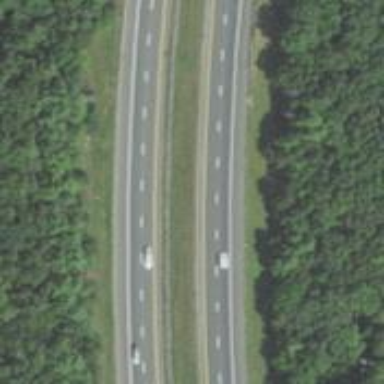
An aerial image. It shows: View of motorway.